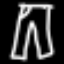
Label: pants